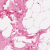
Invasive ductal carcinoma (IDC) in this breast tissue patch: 0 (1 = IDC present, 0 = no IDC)